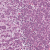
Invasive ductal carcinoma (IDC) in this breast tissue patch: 0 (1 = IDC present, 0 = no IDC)